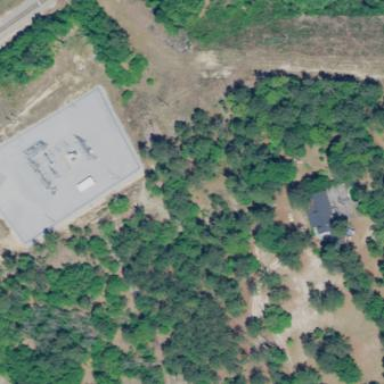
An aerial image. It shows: Distribution power substation secured by fence.